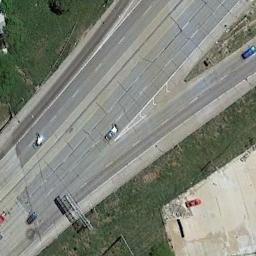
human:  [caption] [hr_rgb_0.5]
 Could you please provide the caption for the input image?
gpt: There is a large green lawn around a forked freeway, There are several cars on the freeway, And a car is parked in the open space beside the freeway .

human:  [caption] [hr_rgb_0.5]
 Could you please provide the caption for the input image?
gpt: The highways are particularly slender .

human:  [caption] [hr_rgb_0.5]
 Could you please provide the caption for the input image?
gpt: A bifurcated freeway goes through the lawn with an open area .

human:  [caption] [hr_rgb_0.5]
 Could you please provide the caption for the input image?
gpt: The freeway goes through the grass with some cars .

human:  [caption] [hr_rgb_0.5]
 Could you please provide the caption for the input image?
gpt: There are green lawns beside the freeway .